Question: I am using function 'chr' and trying to echo between 'chr(161)' and 'chr(206)' (www.ascii.ca/cp874.htm)
It displays unknown alphabet

'''
<?php
echo "phaasaaaithy" ;
for ($i=161 ;$i<206;$i++)
{
echo "</BR>".chr($i)."</BR>";
}
?>
'''
What should I do?
PS. File saved in utf-8
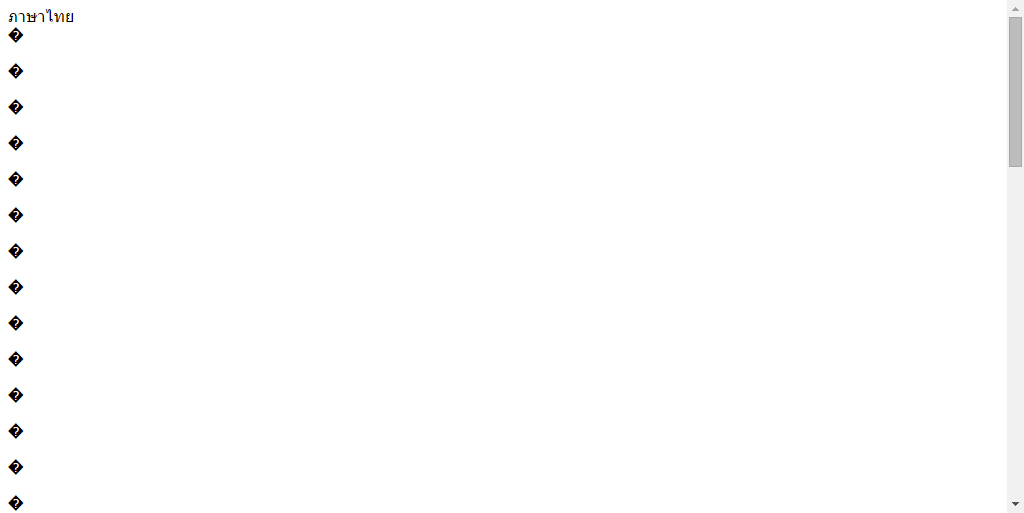
Answer: 'chr' does not output "characters" or "alphabets"; in that sense it has a very misleading name.
'chr' merely turns a decimal number into a raw byte. 'chr(161)' just returns the byte 'xA1'. You're then outputting this byte to the browser. The browser now interprets this byte using an encoding; whatever encoding you specified in your HTTP 'Content-Type' header or in an HTML charset '<meta>' attribute.
In your case it seems the browser is using UTF-8 to interpret the data. 'xA1' by itself doesn't make any sense in UTF-8, hence you get the "broken character" character instead. Try View - Encoding - Latin-1 instead in your browser to see other random characters appear.
See <URL> for more information on the topic of encodings.